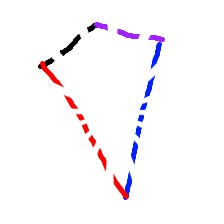
Shape: kite